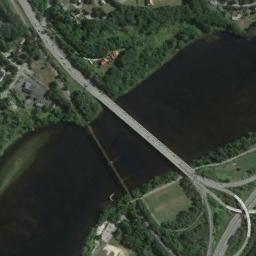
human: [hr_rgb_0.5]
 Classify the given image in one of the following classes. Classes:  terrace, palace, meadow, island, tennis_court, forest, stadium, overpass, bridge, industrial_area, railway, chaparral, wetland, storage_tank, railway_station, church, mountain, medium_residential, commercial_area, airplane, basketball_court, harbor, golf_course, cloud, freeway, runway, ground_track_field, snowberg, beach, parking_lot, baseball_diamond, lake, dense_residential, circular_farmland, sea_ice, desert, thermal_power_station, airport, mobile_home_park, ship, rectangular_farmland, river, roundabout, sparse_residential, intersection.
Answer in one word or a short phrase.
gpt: bridge